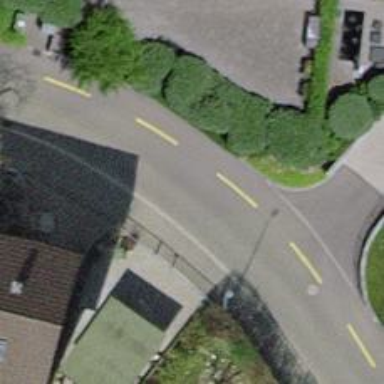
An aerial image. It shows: Residential road with asphalt surface. There is cycle lane on the left side of the road and another lane on the opposite side.